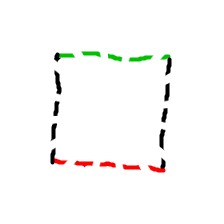
Shape: square